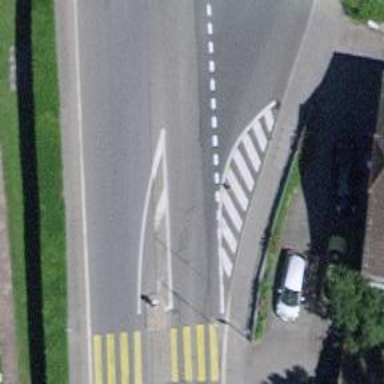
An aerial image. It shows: Zebra crossing on the road.